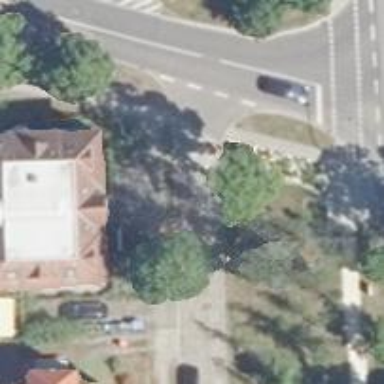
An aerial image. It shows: Road with "give way" sign.